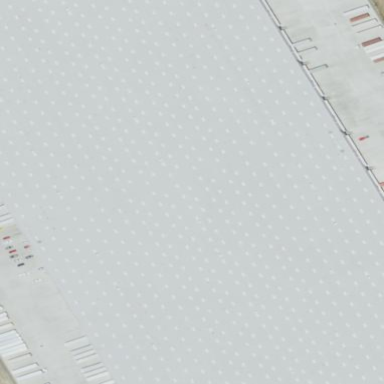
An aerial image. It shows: Warehouse.